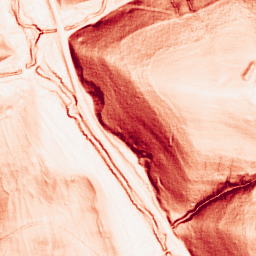
Category: morphological
Decomposition family: morphological_square
Decomposition parameters: operation: gradient
size: 3
Upsampling method: quintic
Upsampling parameters: scale: 8
Upsampling scale: 8